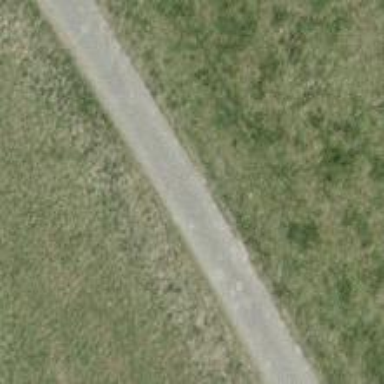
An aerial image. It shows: Well-maintained track road with grade 1 tracktype.